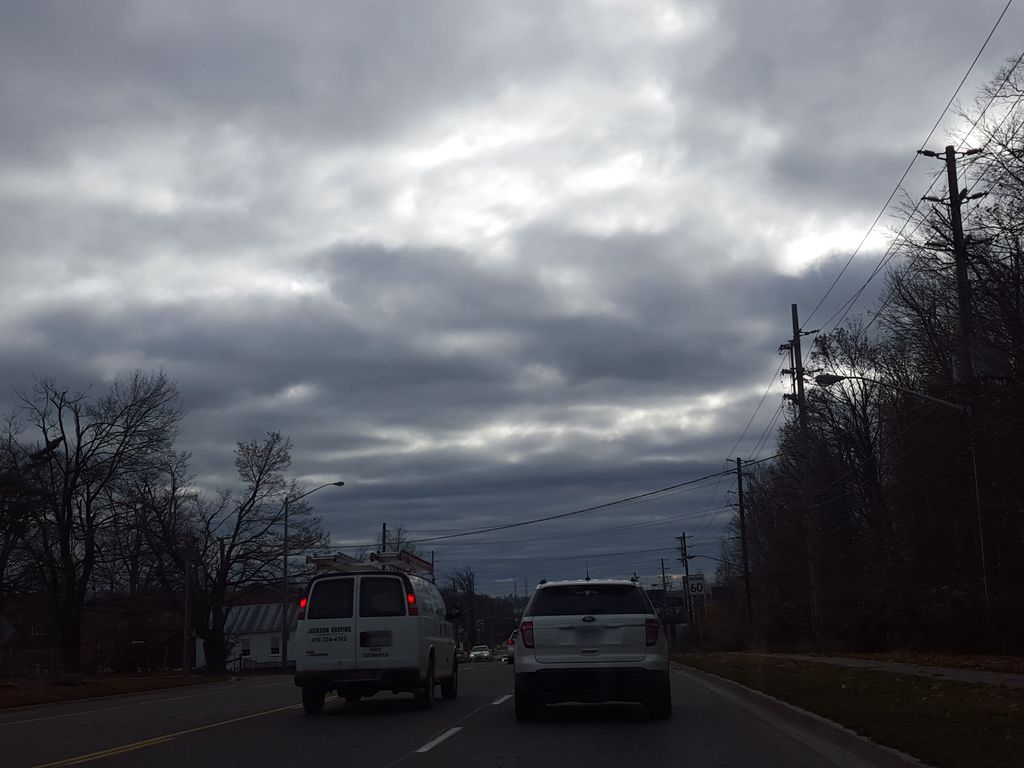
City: toronto